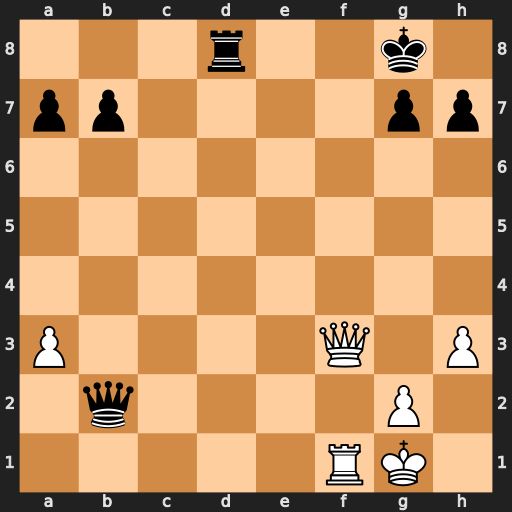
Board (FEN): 3r2k1/pp4pp/8/8/8/P4Q1P/1q4P1/5RK1
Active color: w
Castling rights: -
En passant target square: -
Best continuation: Qf7+ Kh8 Qf8+ Rxf8 Rxf8#